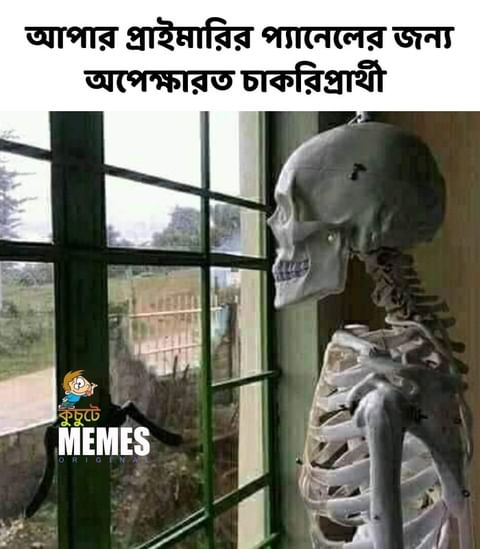
Text: আপার প্রাইমারির প্যানেলের জন্য অপেক্ষারত চাকরিপ্রার্থী
Label: Hate
Hate category: Political
Targeted group: Organization